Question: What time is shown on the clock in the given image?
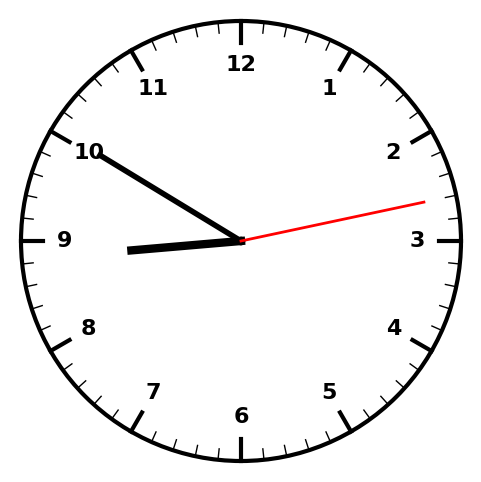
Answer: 08:50:13